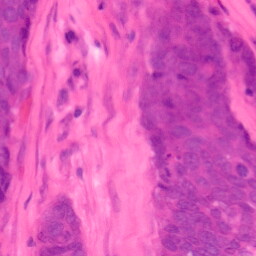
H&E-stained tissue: Colon